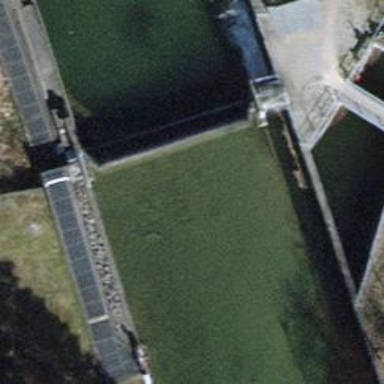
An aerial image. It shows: Weir in waterway.